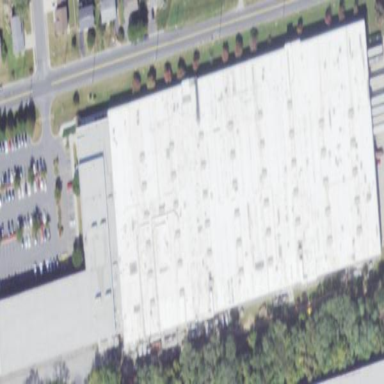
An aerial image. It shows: Warehouse.